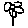
Label: flower